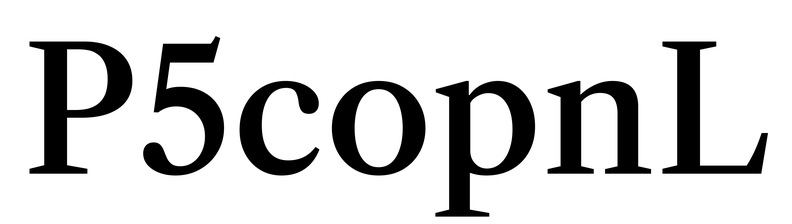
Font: LibreCaslonText_Medium